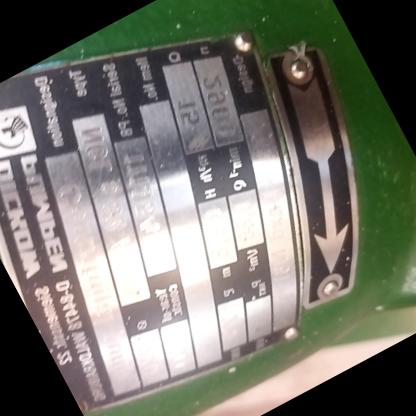
Klasa: tabliczka-znamionowa